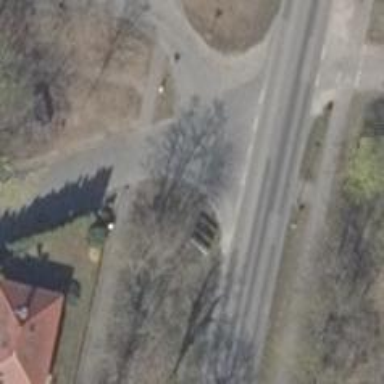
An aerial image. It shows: Unmarked crossing on the road.